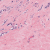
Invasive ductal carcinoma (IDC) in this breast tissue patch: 0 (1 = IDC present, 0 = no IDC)